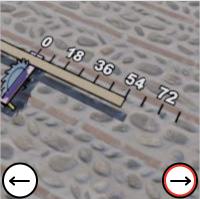
Task: length
Answer: 54
First scale value: 18.0